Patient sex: M
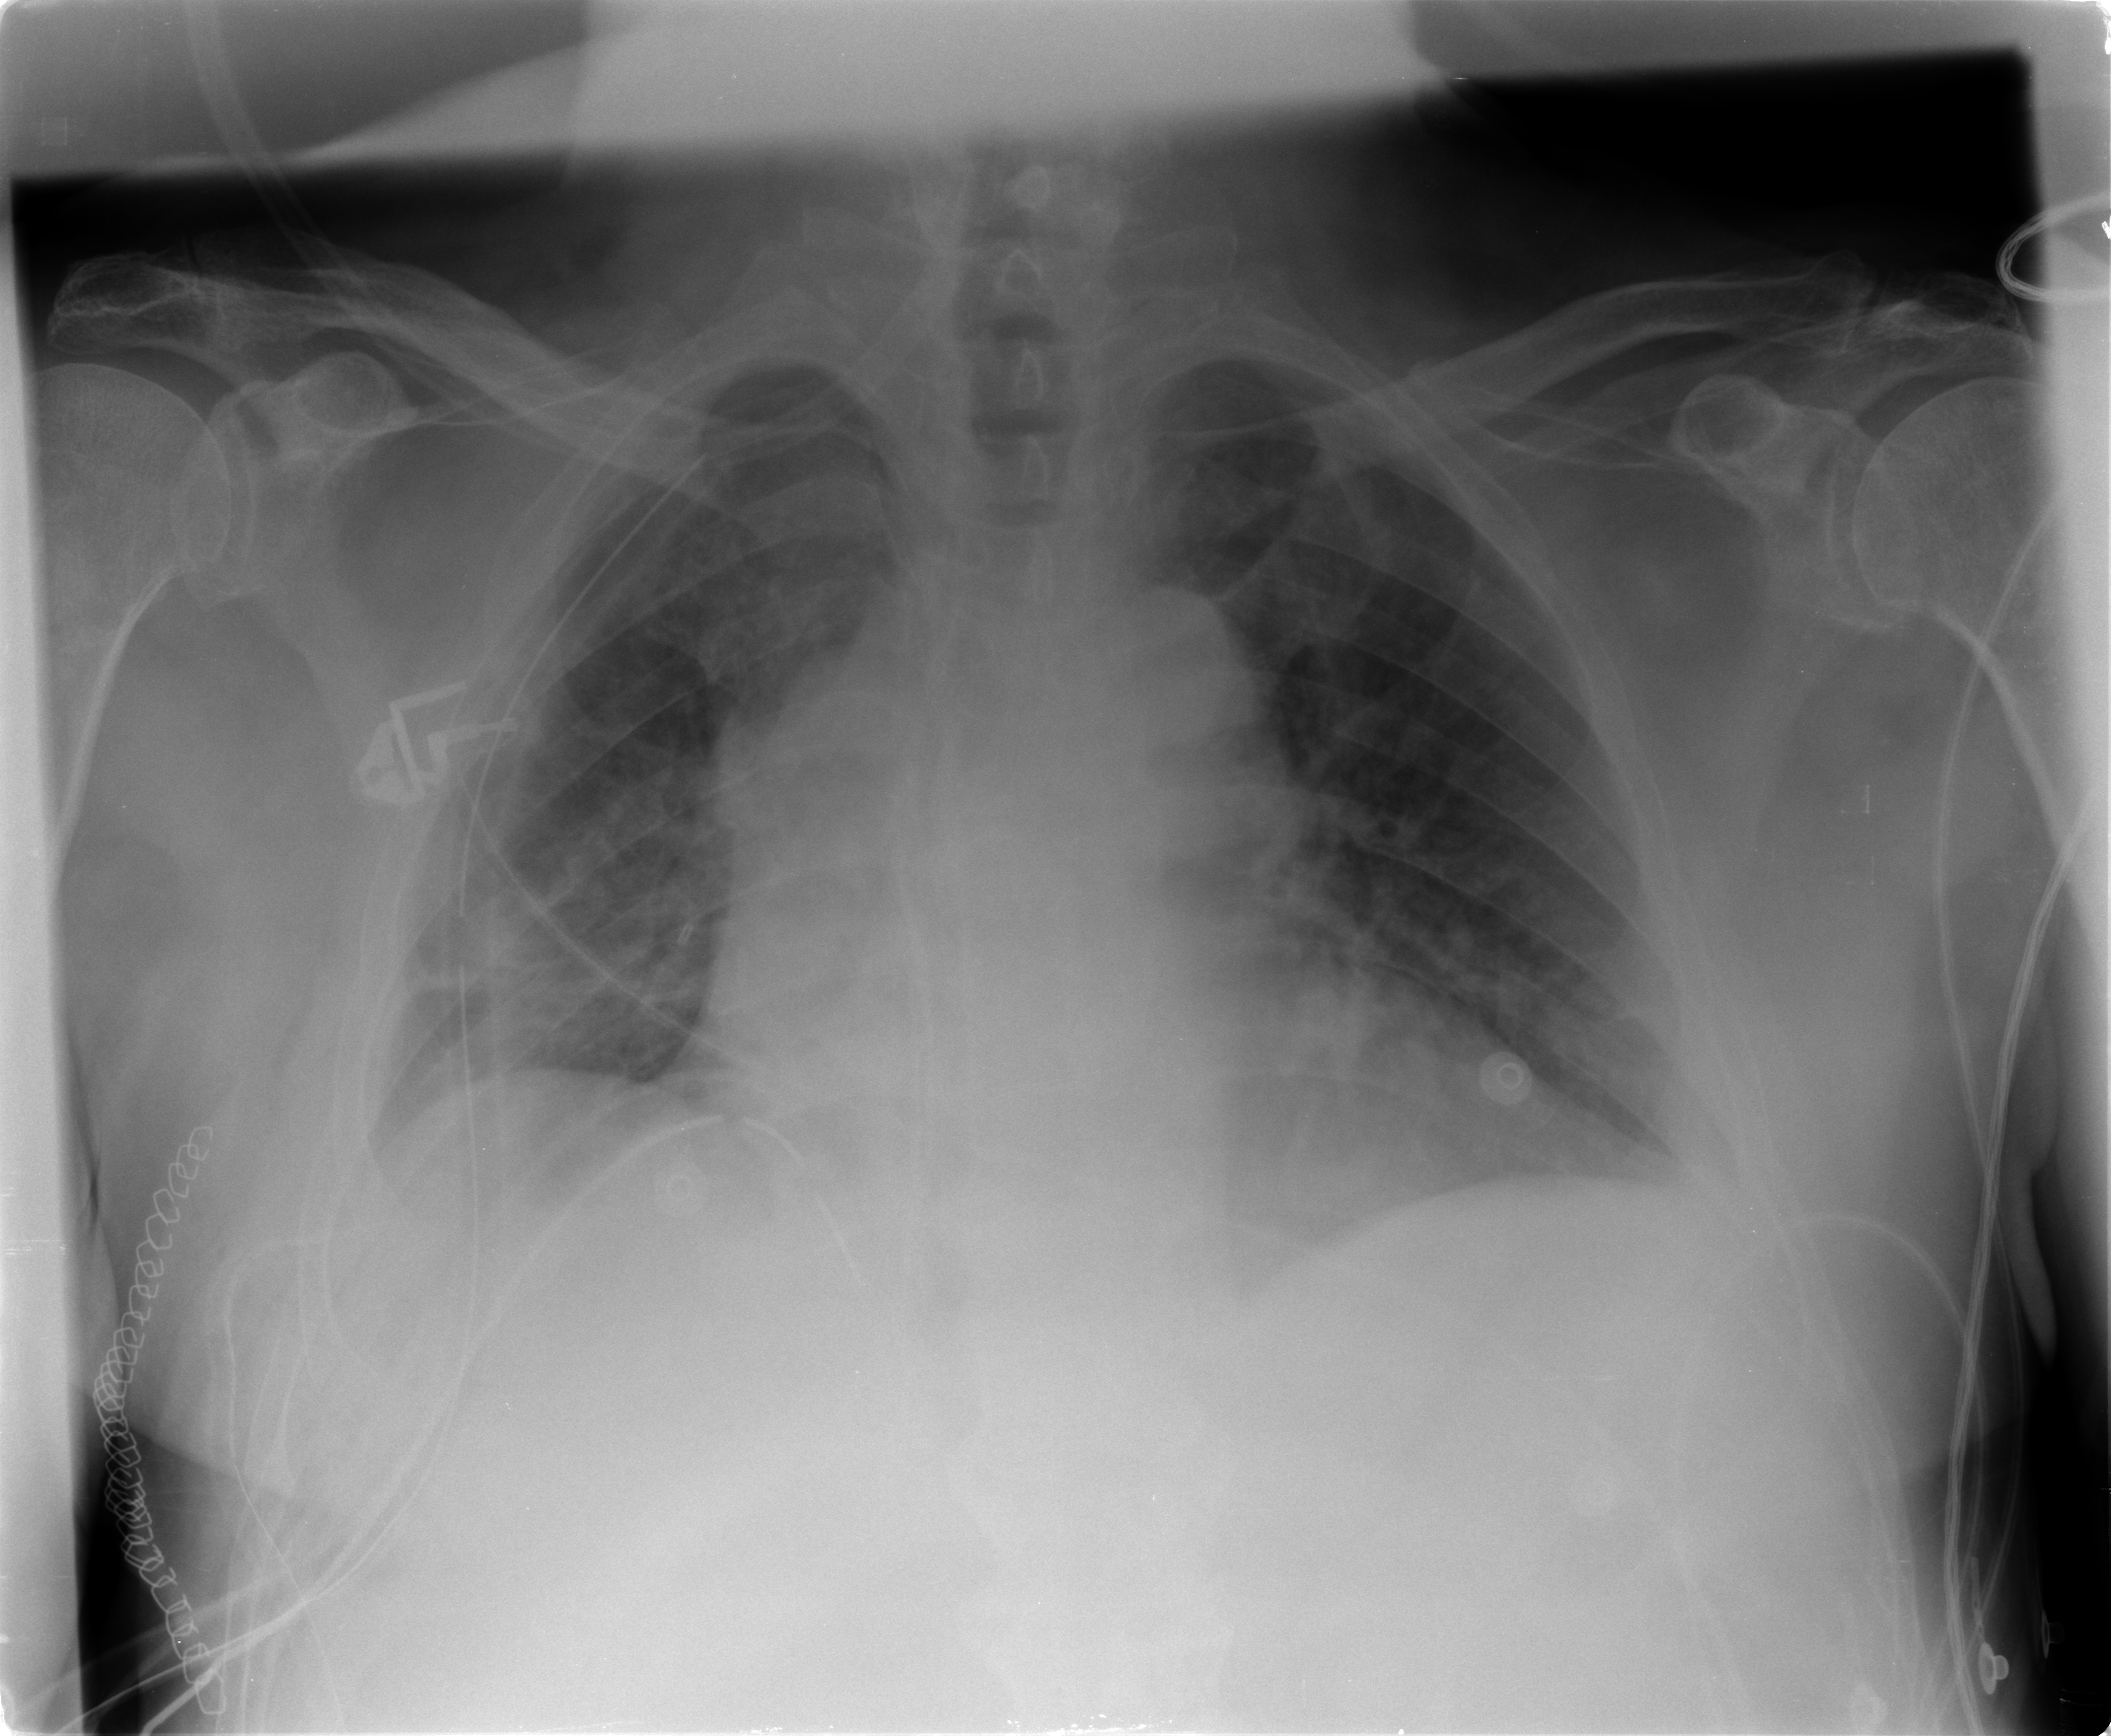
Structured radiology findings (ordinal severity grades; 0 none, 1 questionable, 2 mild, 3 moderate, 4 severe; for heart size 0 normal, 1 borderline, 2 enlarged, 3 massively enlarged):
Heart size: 2
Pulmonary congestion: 1
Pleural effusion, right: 1
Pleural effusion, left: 1
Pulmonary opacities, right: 0
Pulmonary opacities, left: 0
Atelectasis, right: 2
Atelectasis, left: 2